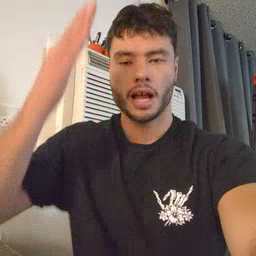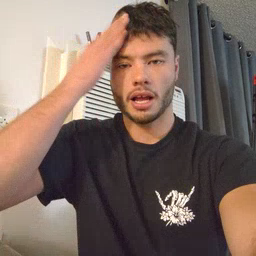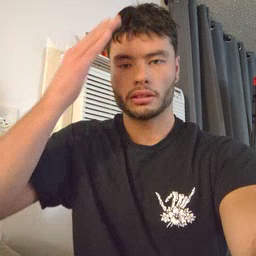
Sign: hat